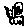
Label: cat